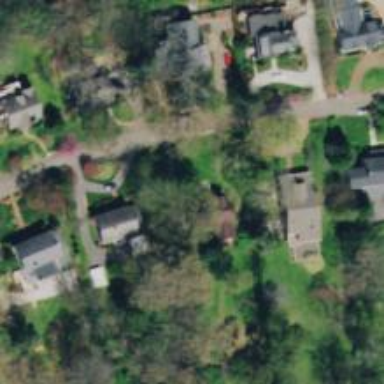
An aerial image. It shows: Residential road.